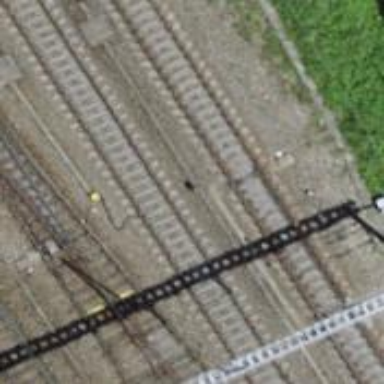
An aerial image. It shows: Single-track electrified railway with contact line.